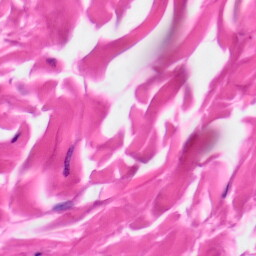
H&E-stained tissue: Skin